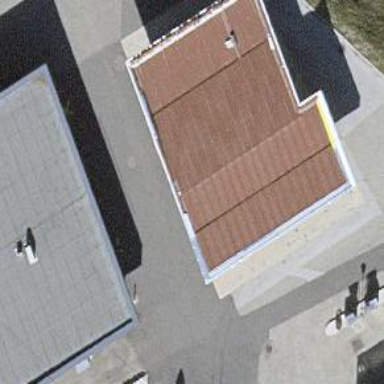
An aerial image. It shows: Fuel station.